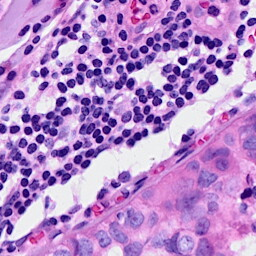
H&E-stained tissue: Breast